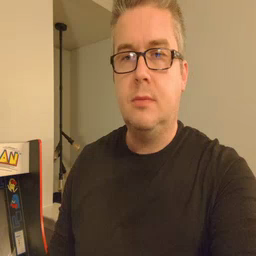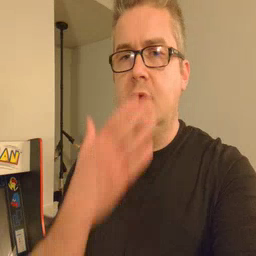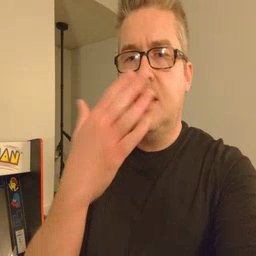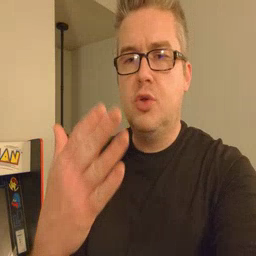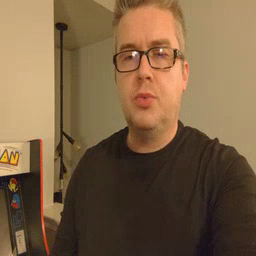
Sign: thankyou